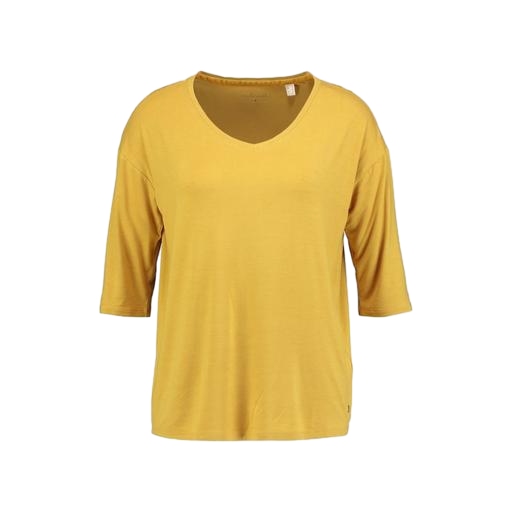
loose fit t-shirt, yellow plus size milano dolman-sleeve top only macy, short-sleeve top only macy, white background